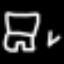
Label: pants